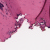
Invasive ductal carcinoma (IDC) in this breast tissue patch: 0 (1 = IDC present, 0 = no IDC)